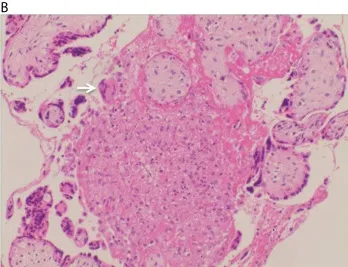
Pathology of placenta biopsy showing caseating tuberculous granulomas. (B) Granuloma was found in the placenta, which was comprised of proliferative epithelioid cells.
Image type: pathology (h&e)